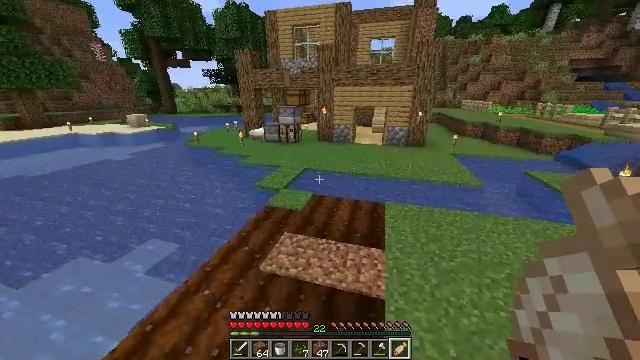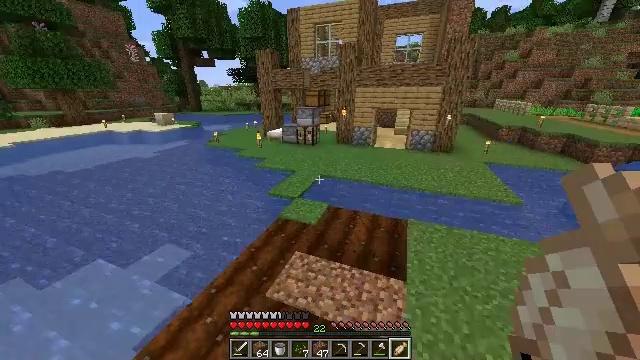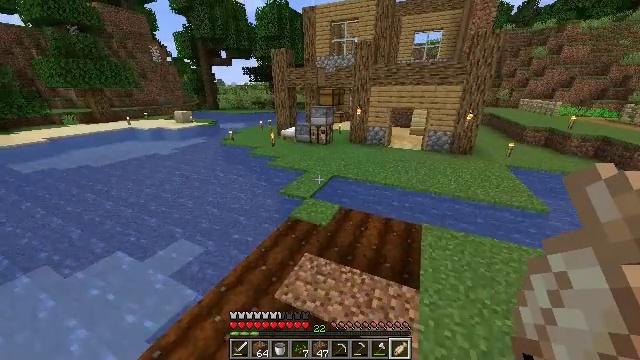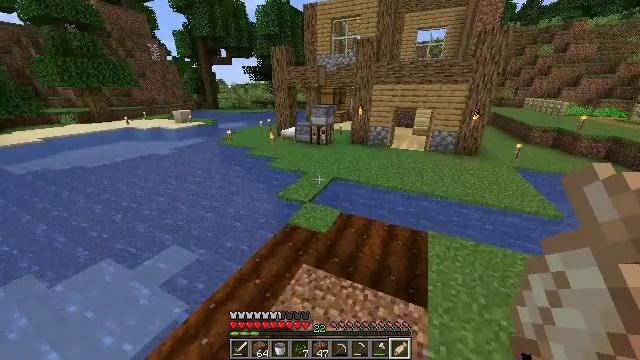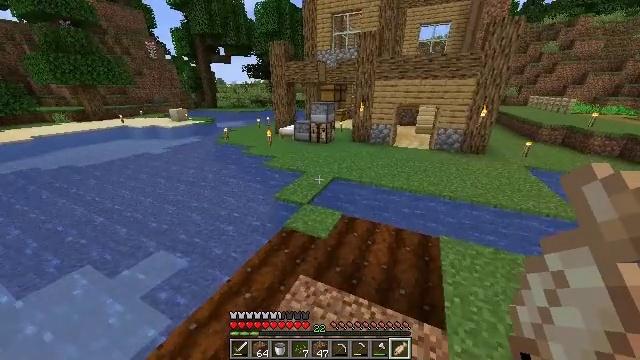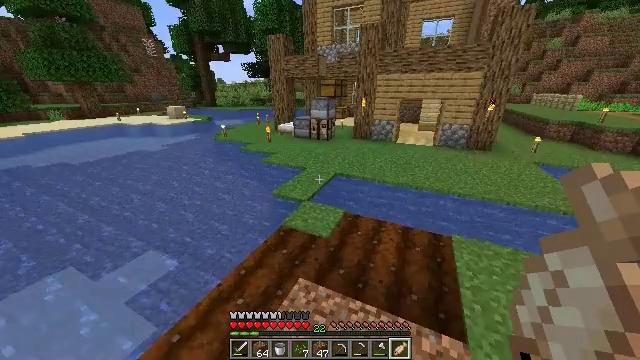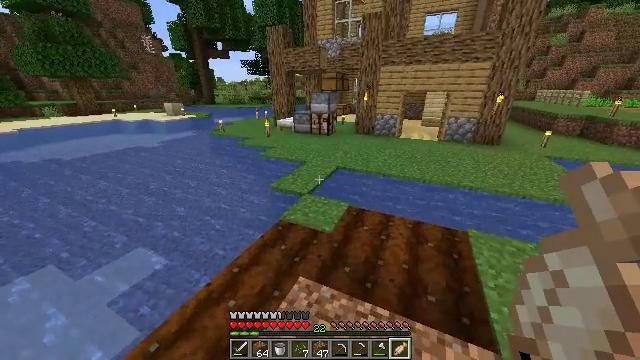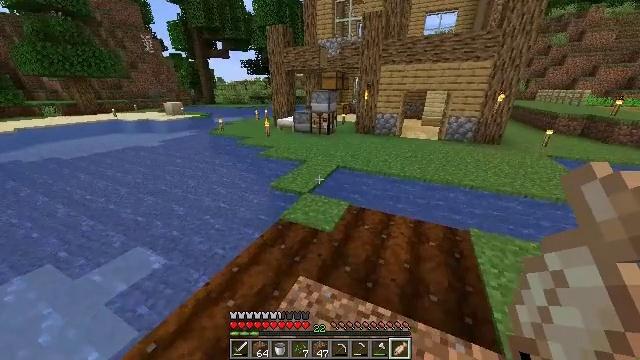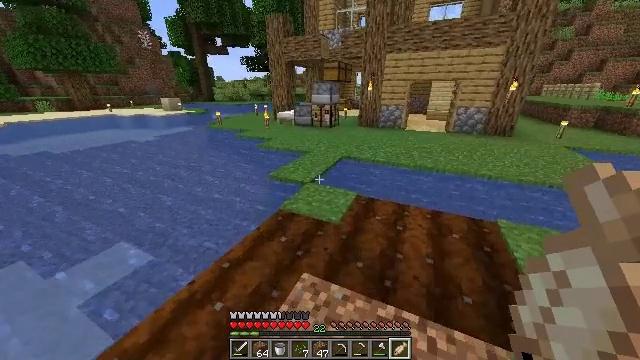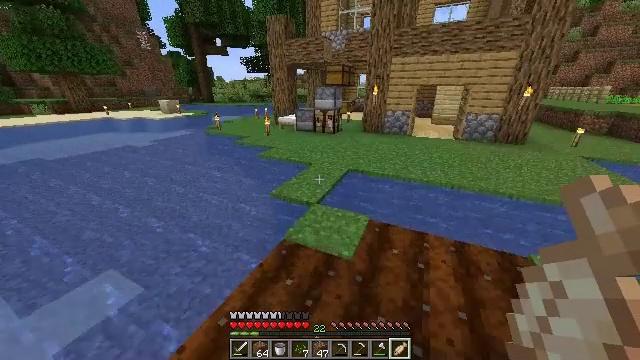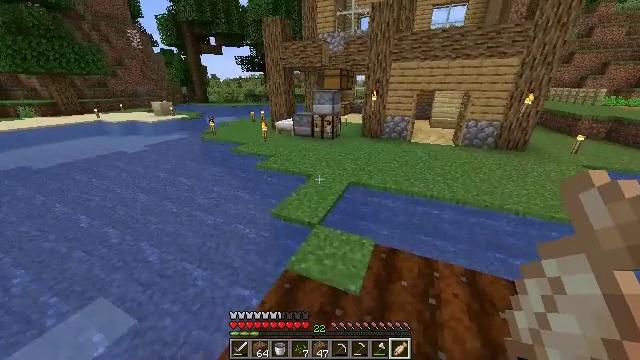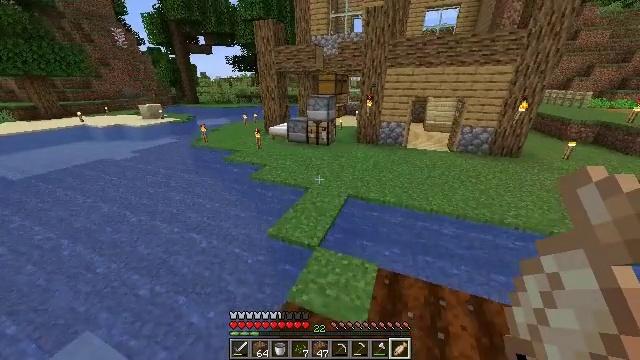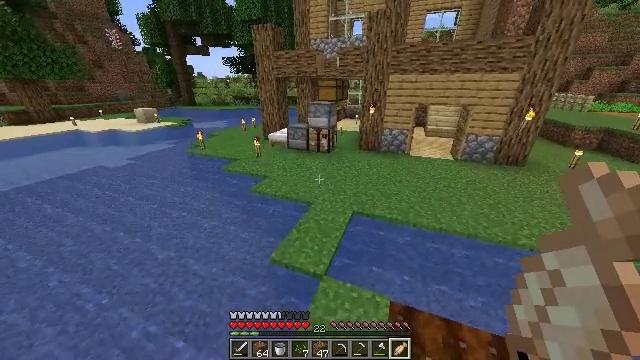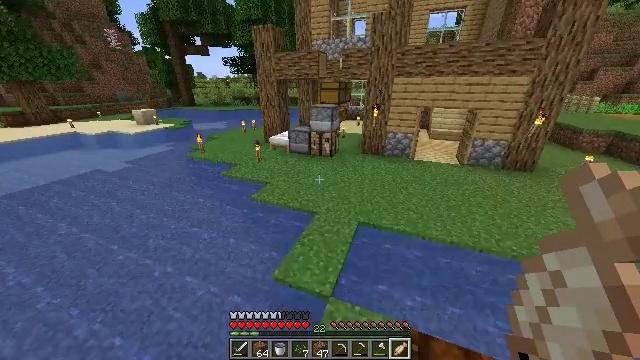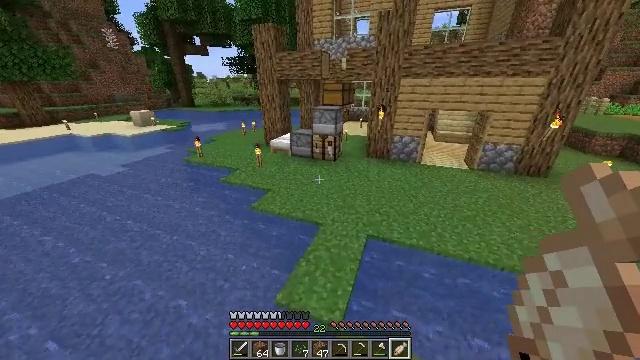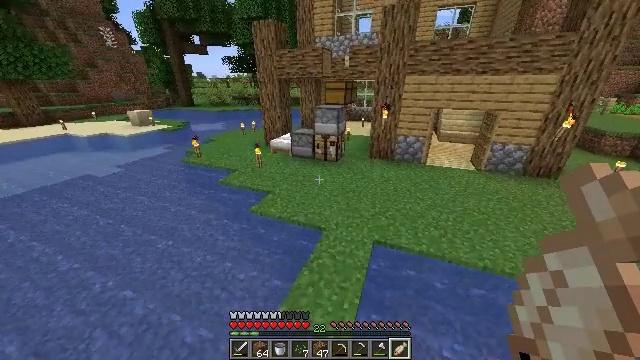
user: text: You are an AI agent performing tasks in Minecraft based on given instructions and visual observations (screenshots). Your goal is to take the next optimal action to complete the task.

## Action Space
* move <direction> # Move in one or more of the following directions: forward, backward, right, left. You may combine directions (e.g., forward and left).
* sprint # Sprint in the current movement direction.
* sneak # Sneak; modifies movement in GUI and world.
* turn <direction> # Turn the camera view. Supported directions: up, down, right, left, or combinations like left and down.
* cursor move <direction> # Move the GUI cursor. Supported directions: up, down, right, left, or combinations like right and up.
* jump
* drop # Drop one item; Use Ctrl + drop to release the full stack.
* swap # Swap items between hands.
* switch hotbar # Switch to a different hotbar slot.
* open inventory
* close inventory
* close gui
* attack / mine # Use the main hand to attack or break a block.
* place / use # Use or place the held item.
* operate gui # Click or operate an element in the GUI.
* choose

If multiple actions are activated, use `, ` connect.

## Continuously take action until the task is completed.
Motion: motion action
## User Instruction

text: Put a potato in the furnace to craft a baked potato.
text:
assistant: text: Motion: move forward, turn left, jump
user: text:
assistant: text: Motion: move forward and move left, turn left, jump
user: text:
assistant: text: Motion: move forward and move left, jump
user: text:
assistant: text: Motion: move forward and move left, jump
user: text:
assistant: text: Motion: move forward and move left, jump
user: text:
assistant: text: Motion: move forward and move left, jump
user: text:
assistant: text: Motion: move forward and move left, jump
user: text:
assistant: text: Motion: move forward and move left
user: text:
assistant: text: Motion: move forward and move left, jump
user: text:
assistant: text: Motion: move forward and move left, turn right, jump
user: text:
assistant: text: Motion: move forward, turn right, jump
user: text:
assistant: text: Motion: move forward, jump
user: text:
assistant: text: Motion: move forward, jump
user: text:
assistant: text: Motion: move forward, jump
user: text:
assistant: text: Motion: move forward, jump
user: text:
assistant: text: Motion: move forward, jump
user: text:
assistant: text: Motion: move forward, jump
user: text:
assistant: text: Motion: move forward
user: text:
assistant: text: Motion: move forward
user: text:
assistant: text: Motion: move forward
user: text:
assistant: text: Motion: move forward
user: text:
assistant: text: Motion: move forward, jump
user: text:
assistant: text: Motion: move forward, jump
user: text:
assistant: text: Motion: move forward, jump
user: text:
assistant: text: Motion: move forward, jump
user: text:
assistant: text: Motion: move forward, jump
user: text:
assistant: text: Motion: move forward, jump
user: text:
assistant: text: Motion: move forward, jump
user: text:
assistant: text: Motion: move forward, jump
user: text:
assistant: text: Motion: move forward, jump